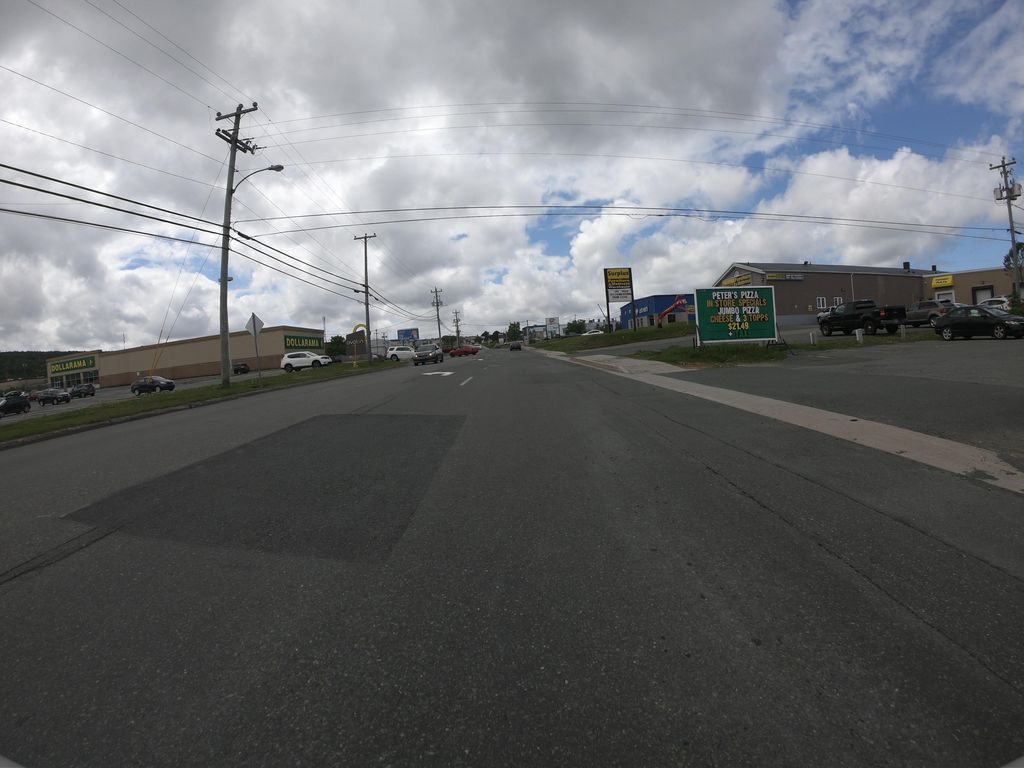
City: st_johns